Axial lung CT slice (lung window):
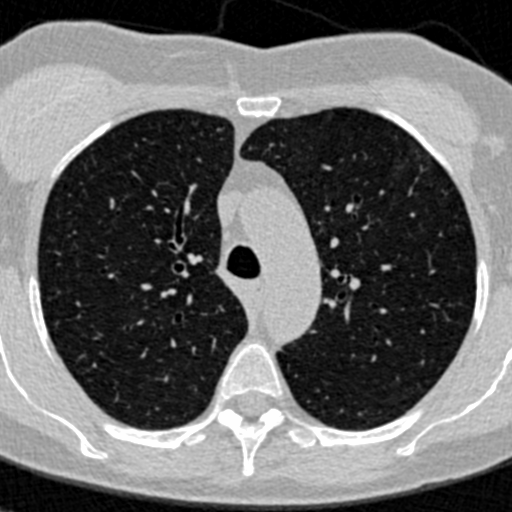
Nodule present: no